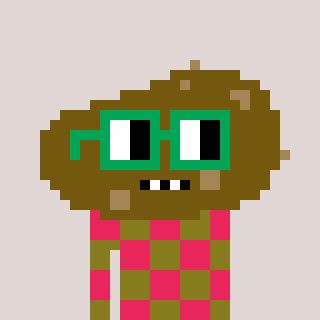
a pixel art character with square green glasses, a potato-shaped head and a gunk-colored body on a warm background